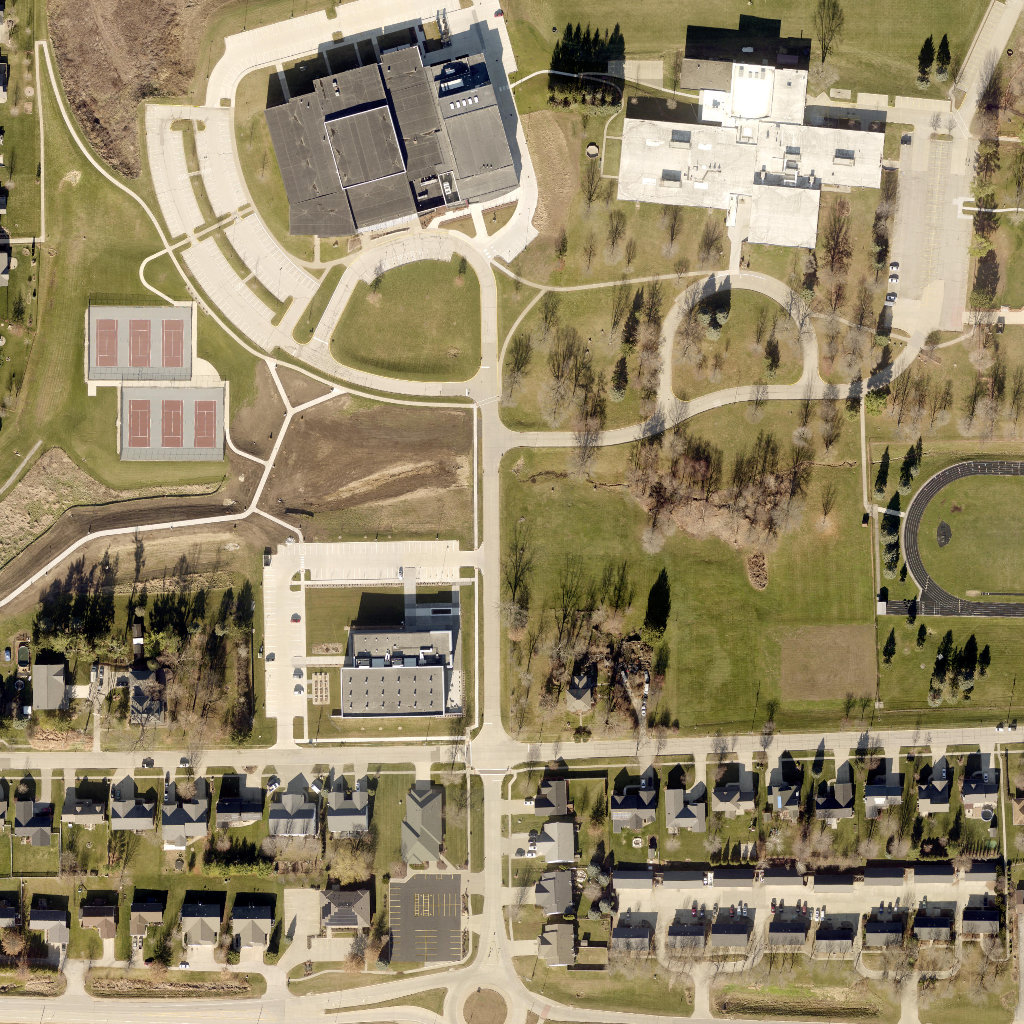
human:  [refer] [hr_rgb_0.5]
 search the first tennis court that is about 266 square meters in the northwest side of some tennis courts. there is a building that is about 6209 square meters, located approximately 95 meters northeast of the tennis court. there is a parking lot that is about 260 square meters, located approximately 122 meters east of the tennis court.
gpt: <box>[[9, 31, 11, 35, 0]]</box>